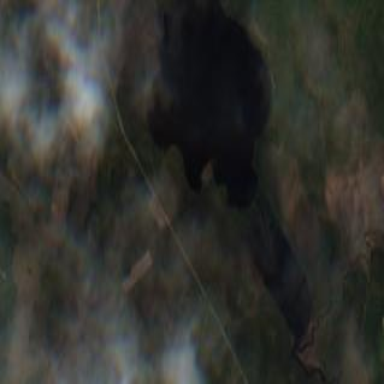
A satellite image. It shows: Serene lake.